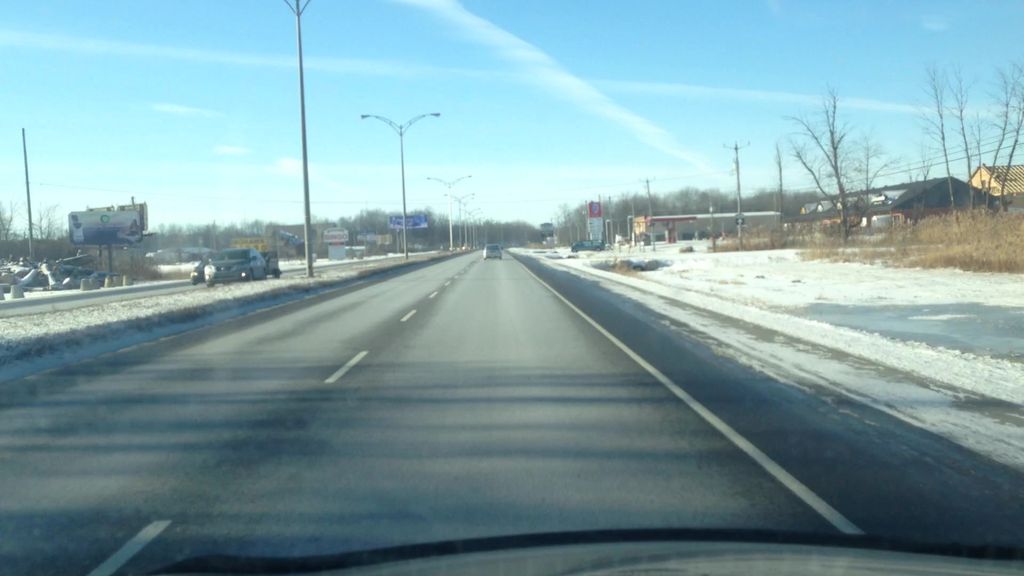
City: montreal